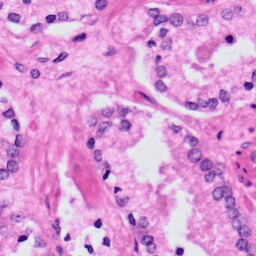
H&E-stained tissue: Prostate